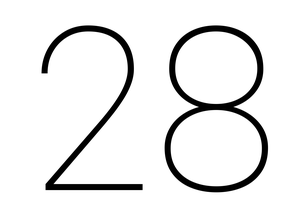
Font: Roboto_Thin